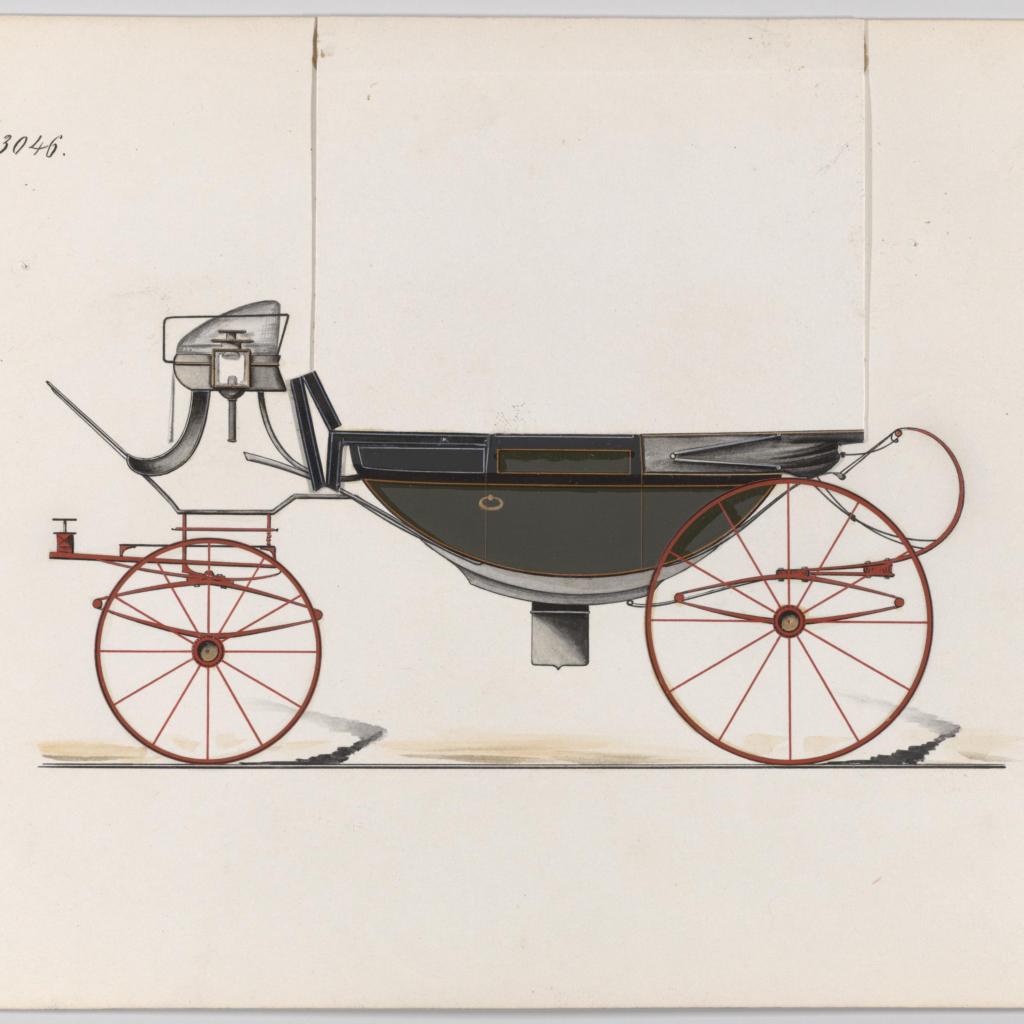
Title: Design for Landau, No. 3046
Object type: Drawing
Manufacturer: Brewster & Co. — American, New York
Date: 1874
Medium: Pen and black ink, watercolor and gouache with gum arabic and metallic ink
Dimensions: sheet: 6 7/8 x 9 3/8 in. (17.5 x 23.8 cm)
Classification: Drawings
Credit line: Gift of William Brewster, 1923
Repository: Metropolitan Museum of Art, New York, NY